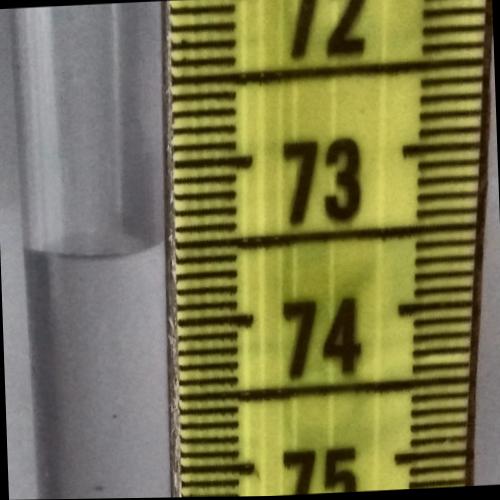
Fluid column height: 73.5 cm